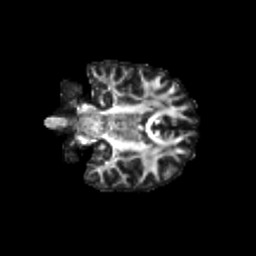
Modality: FA
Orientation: coronal
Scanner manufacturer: siemens
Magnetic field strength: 3 T
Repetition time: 9.2 s
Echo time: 0.084 s